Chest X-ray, PA view. Patient: 62 years old, sex F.
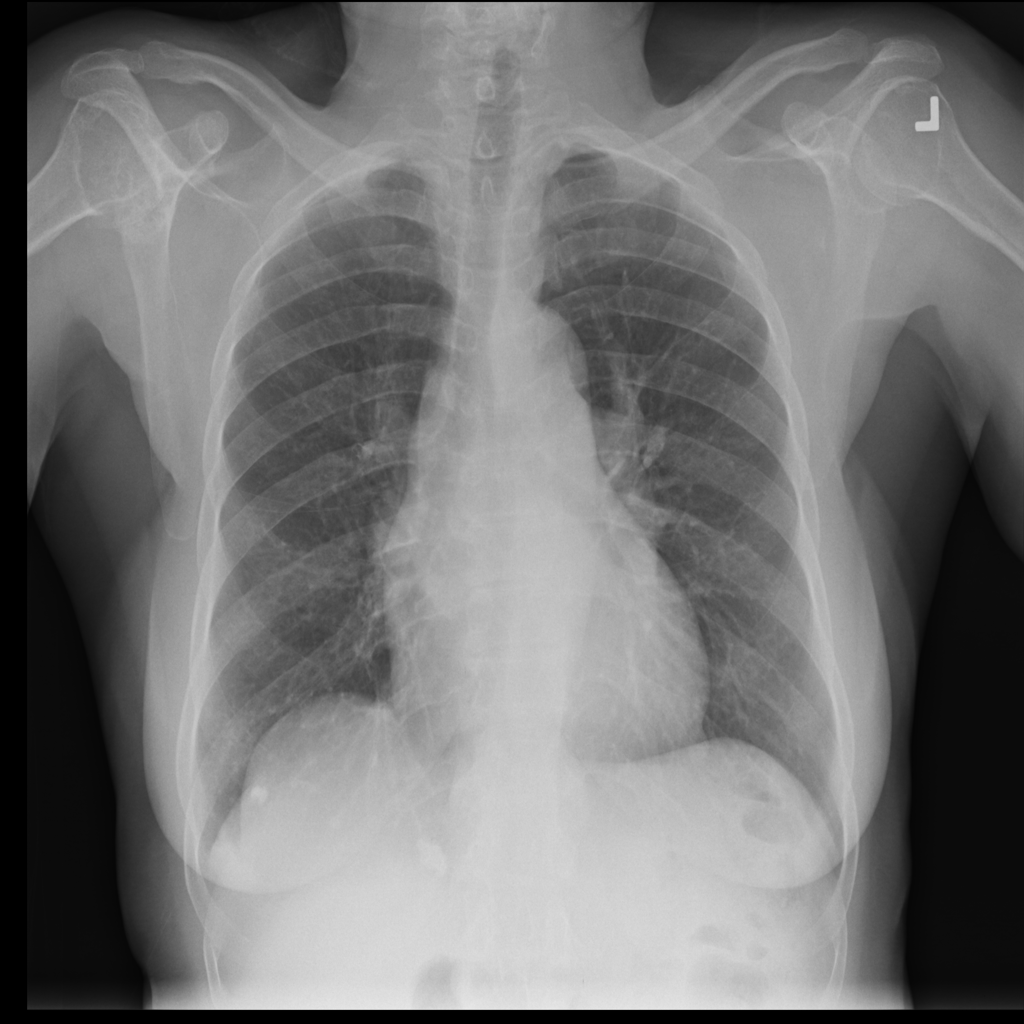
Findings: No Finding